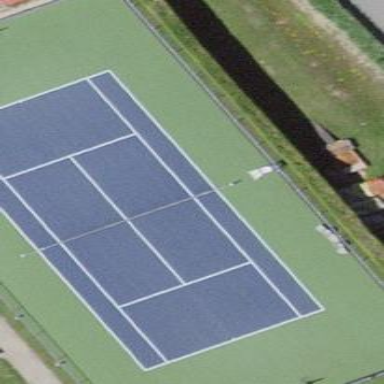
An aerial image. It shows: Tennis court on pitch designated for leisure land.